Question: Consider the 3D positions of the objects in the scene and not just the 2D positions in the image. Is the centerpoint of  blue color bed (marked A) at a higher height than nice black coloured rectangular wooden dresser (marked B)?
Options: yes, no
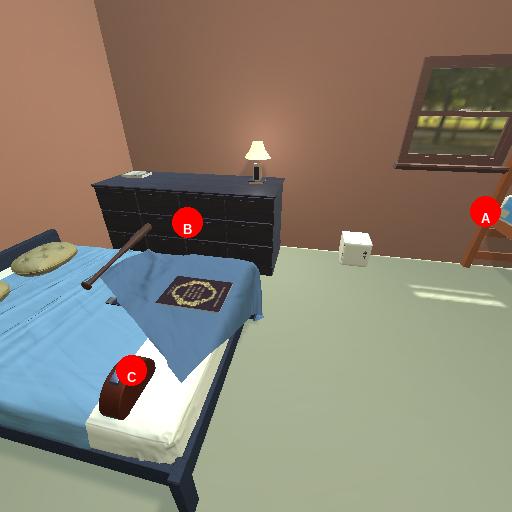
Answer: yes